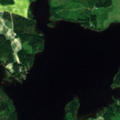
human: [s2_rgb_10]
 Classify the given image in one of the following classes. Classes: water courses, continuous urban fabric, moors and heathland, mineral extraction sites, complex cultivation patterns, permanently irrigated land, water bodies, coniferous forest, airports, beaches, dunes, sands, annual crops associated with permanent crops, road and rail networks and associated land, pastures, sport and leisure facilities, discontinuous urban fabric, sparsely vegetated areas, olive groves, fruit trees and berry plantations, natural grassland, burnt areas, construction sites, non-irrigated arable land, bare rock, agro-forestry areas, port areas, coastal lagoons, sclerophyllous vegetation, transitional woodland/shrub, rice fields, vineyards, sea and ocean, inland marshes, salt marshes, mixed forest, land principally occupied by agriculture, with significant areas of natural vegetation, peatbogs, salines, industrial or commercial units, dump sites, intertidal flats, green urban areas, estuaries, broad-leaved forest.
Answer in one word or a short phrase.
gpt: land principally occupied by agriculture, with significant areas of natural vegetation, coniferous forest, mixed forest, water bodies